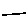
Label: line